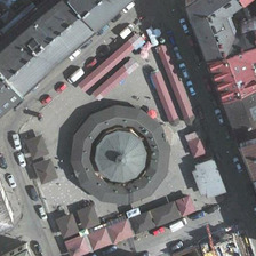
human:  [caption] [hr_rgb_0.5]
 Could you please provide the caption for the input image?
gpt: There is a red building next to the grey church.

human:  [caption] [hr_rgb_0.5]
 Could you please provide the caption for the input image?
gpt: There are some red buildings next to the grey church

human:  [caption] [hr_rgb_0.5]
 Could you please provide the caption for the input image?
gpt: There are some red buildings next to the grey Church

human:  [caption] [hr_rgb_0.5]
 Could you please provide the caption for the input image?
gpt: There are some red buildings near a grey church

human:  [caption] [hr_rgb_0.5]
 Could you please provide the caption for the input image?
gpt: There are some red buildings next to a gray church